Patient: sex F, age 71
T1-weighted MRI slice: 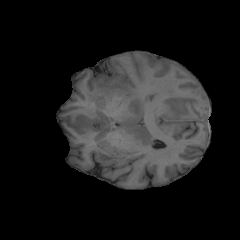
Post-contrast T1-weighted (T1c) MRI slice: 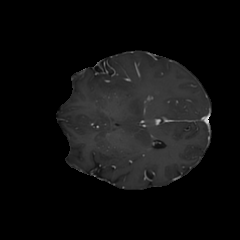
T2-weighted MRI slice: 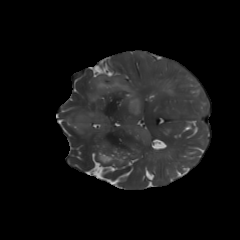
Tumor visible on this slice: yes
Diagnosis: Glioblastoma, IDH-wildtype
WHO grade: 4